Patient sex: M
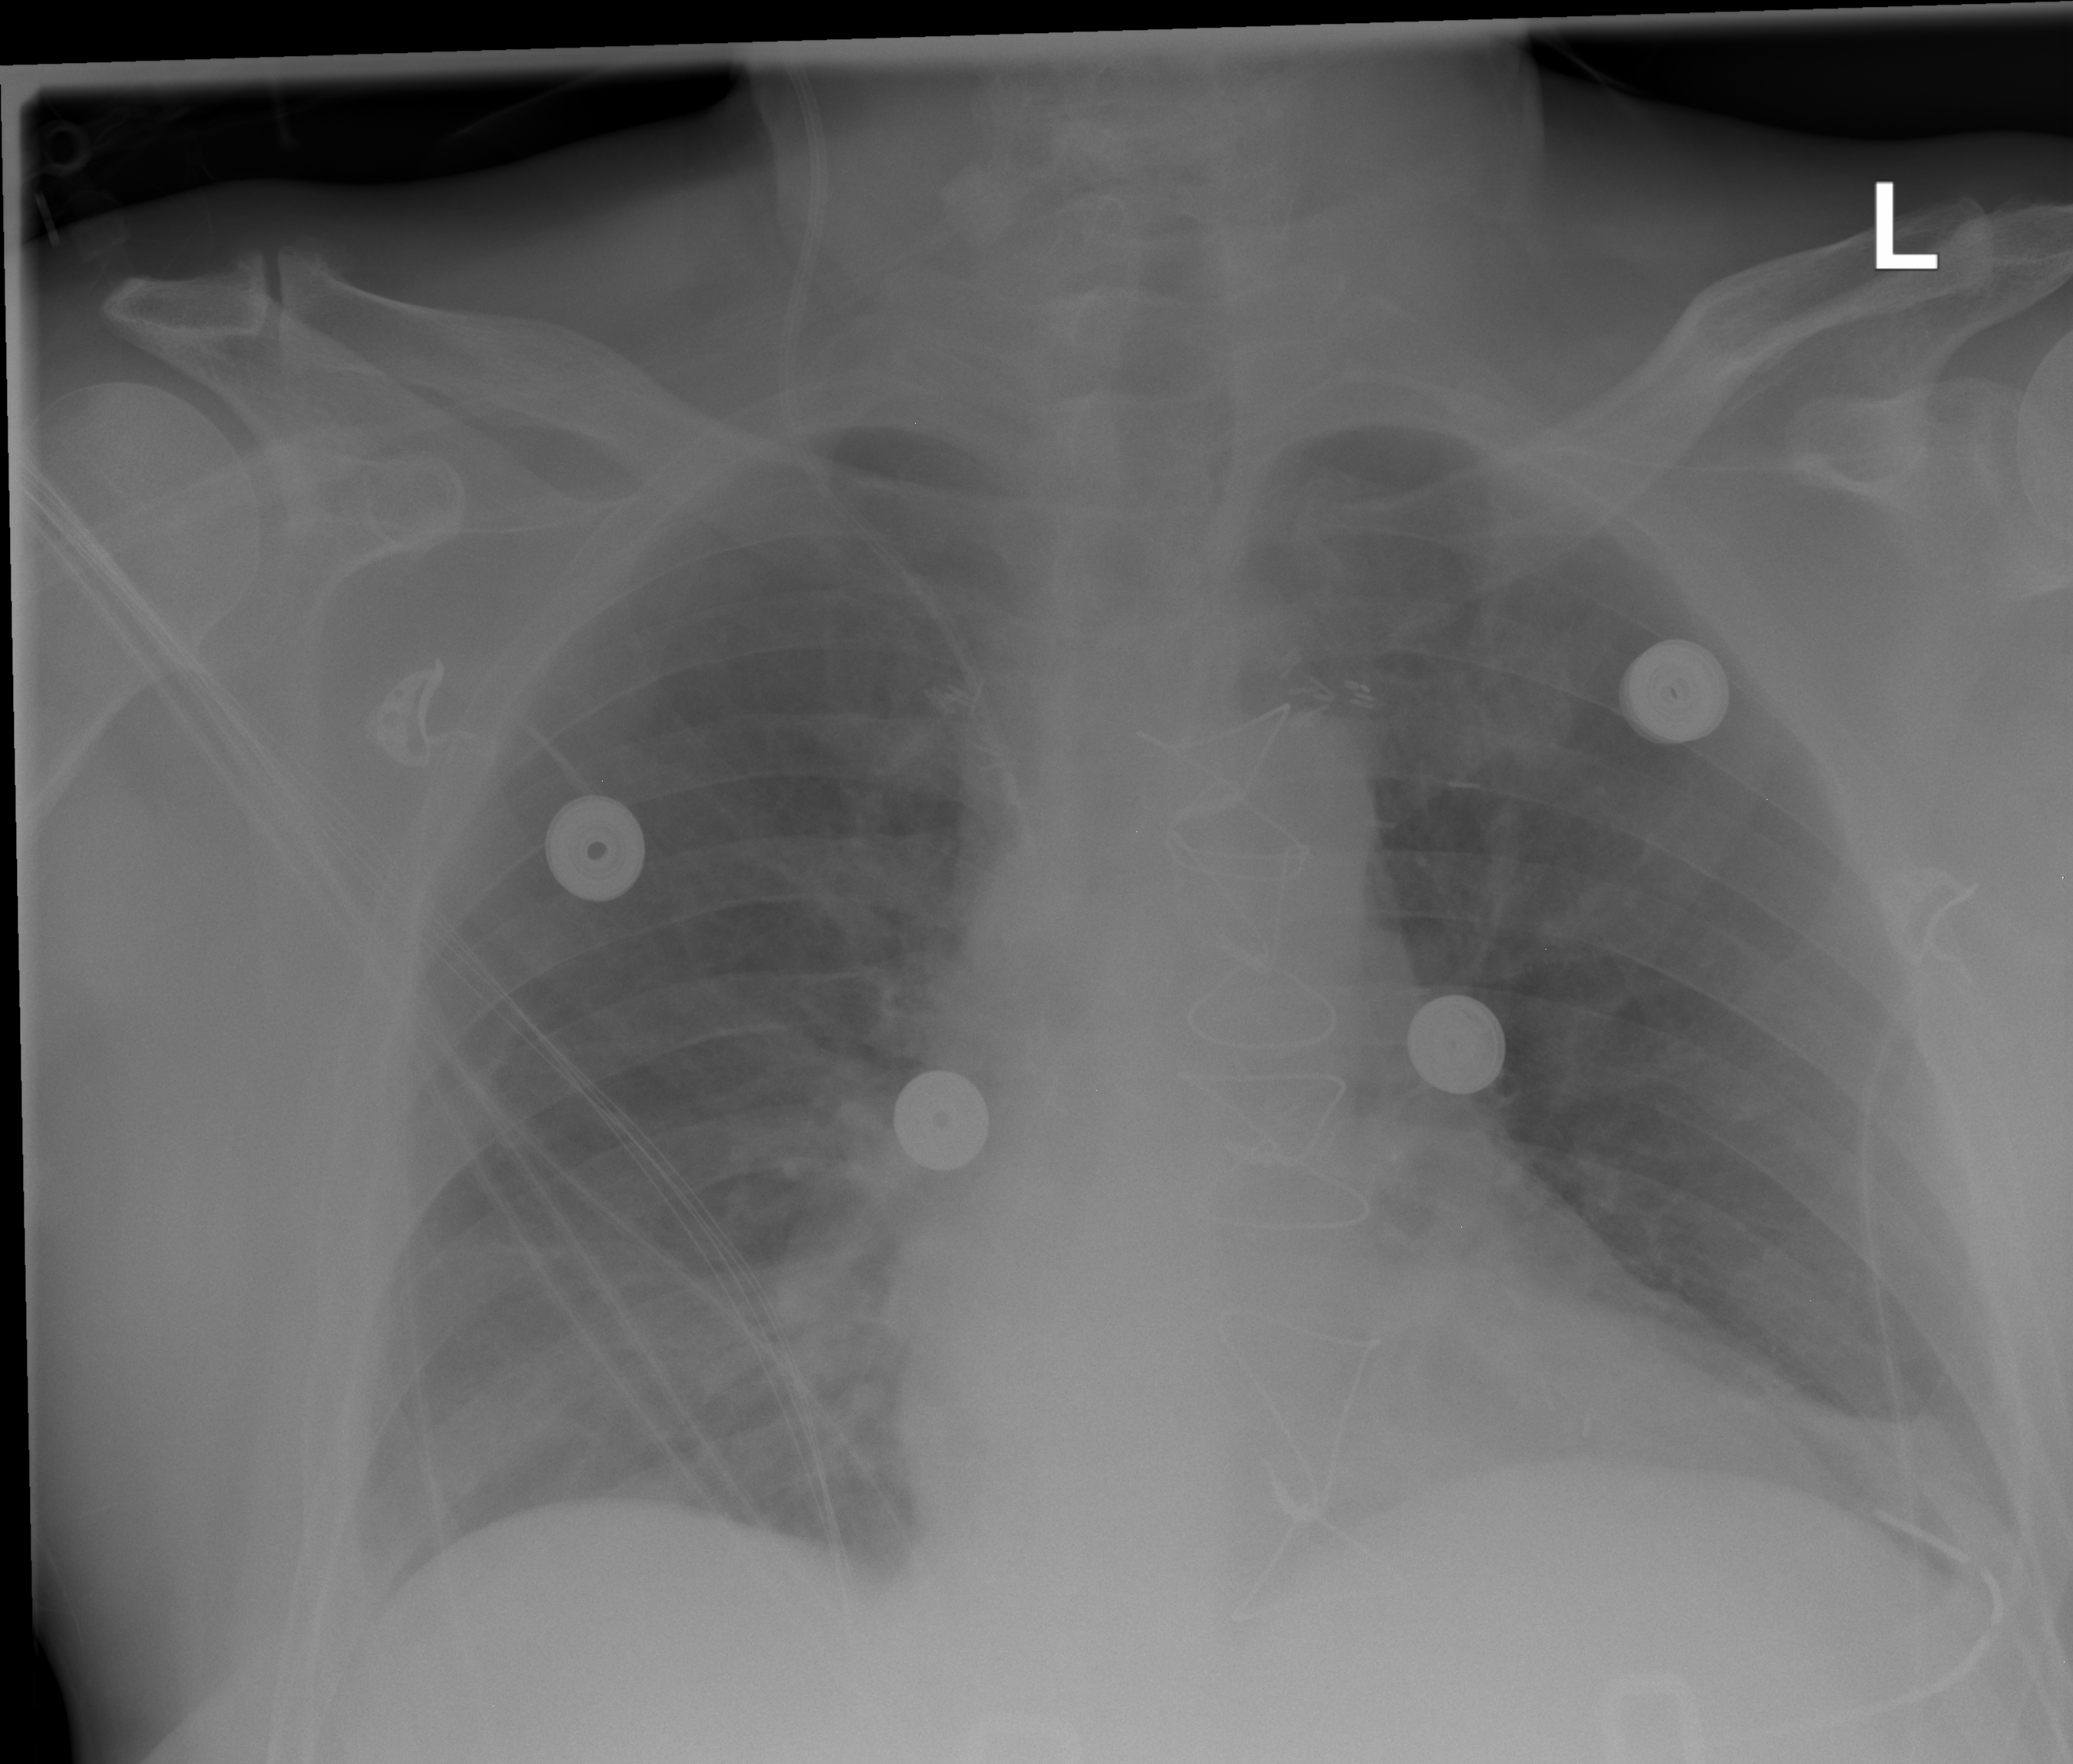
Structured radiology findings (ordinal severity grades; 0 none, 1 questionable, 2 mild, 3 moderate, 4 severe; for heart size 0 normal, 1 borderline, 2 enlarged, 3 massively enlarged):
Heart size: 0
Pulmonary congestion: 0
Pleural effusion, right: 0
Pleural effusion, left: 1
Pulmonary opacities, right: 0
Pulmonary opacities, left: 0
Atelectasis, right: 2
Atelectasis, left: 2